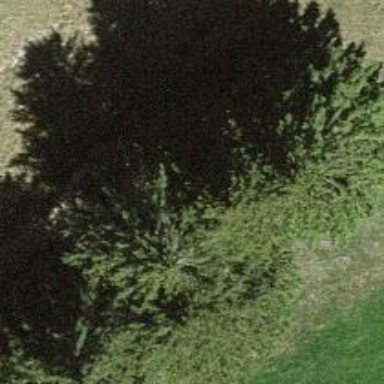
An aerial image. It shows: Beautiful tree in nature.